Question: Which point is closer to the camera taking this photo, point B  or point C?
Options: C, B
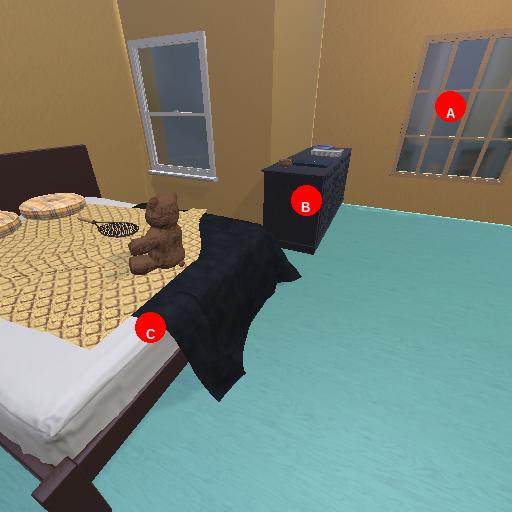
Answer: C